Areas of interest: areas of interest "Faku County Vocational Education Center"
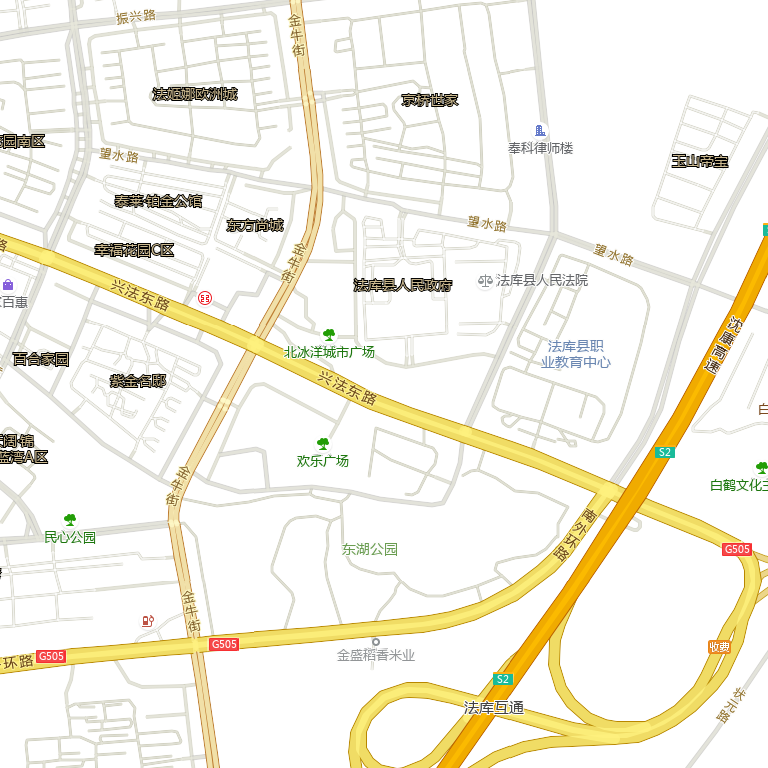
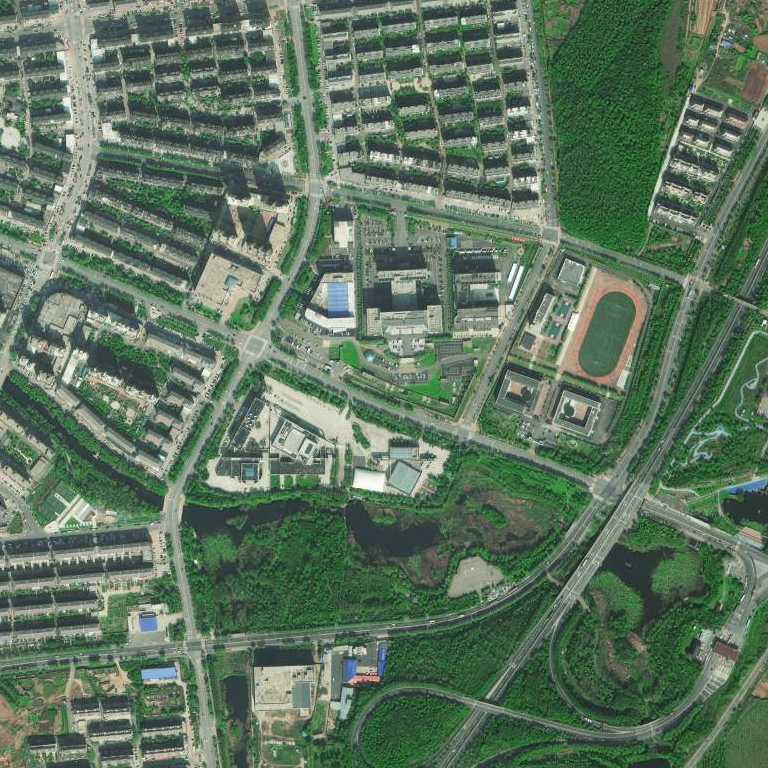